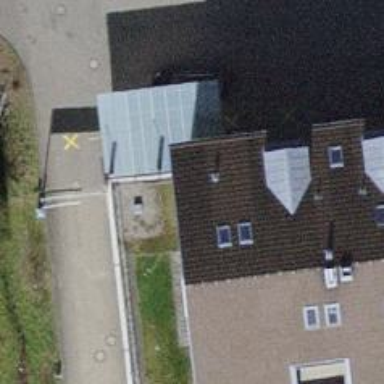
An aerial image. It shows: Post box is visible.